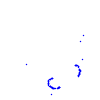
Particle: pion